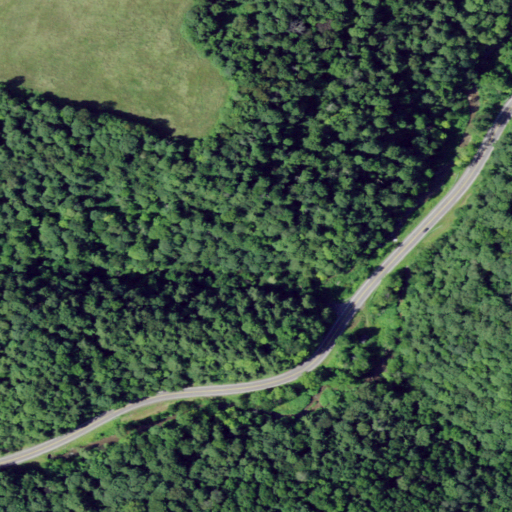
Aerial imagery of valley in New York named Beckus Gulf containing deciduous forest, mixed forest, open development, pasture, evergreen forest, and low intensity development